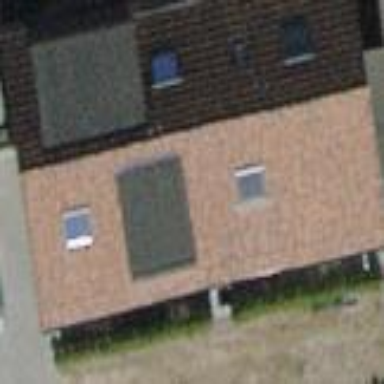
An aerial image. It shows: Building with tiled roof.